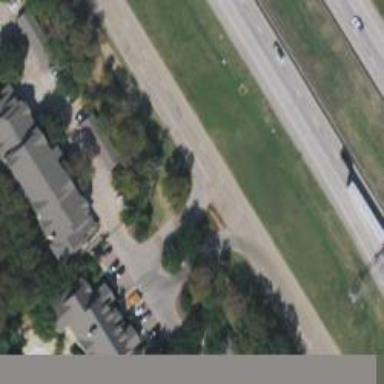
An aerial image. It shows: Secondary road with frontage road alongside.